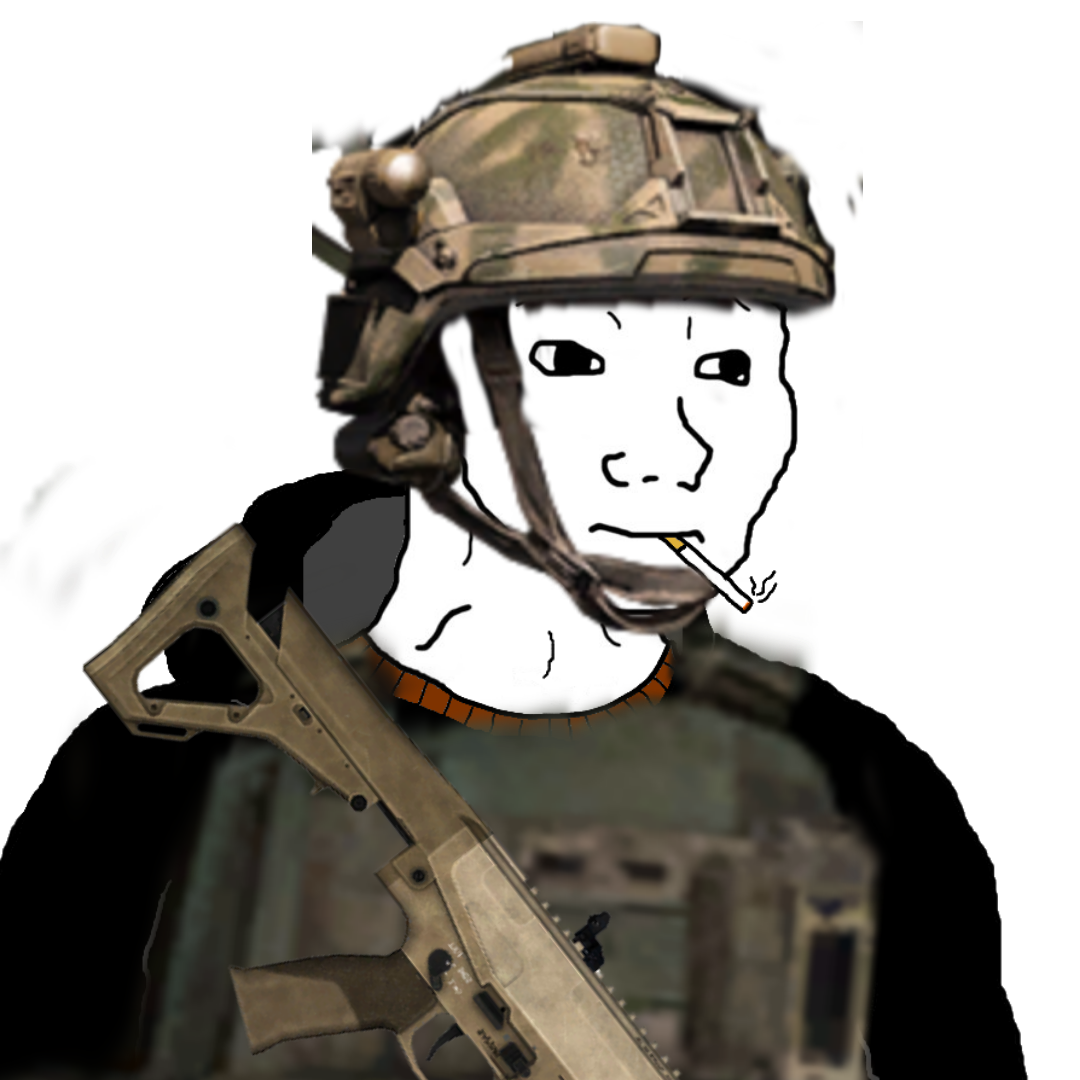
Label: 5_Doomer